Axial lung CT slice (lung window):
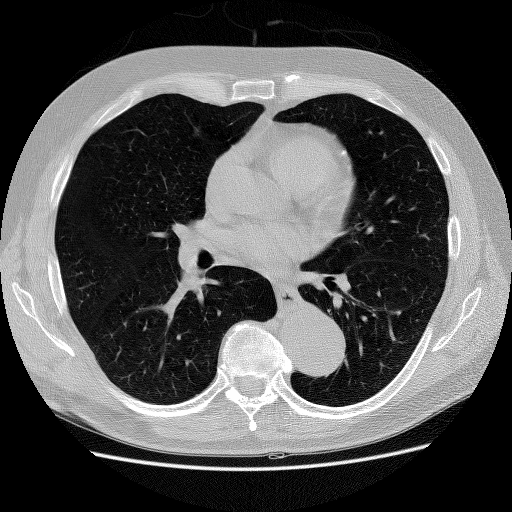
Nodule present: no